Question: I have a data table ("norm") containing numeric - at least to what I can see - normalized values of the following form:

When I am executing
'''
k <- kmeans(norm,center=3)
'''
I am receving the following error:
'''
Error in do_one(nmeth) : NA/NaN/Inf in foreign function call (arg 1)
'''
Can you help me? Thank you!
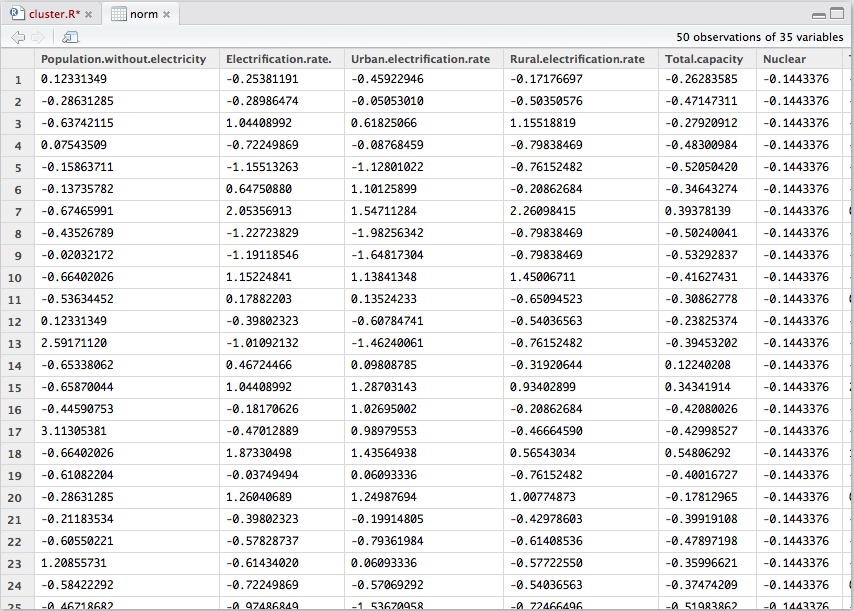
Answer: kmeans cannot handle data that has NA values.
The mean and variance are then no longer well defined, and you don't know anymore which center is closest.